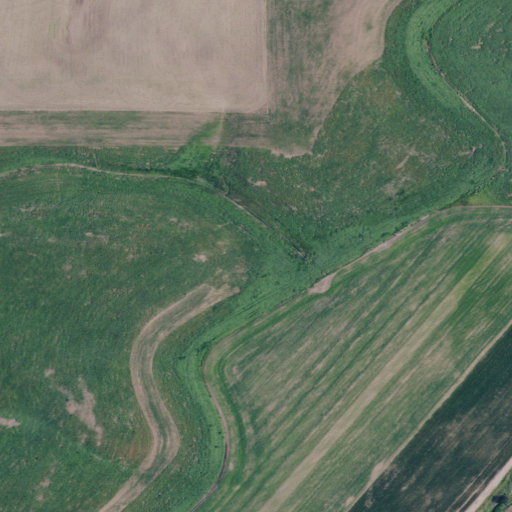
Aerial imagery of plain(s) in Idaho named Haskins Flat containing only cultivated crops